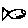
Label: fish